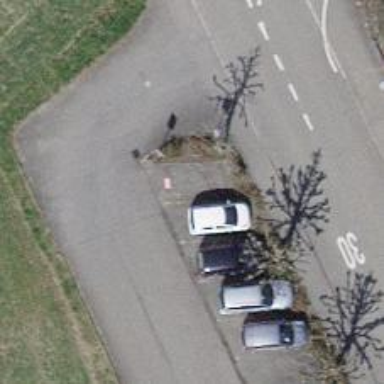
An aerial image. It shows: Car-sharing service available at this location.